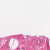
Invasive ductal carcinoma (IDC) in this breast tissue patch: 0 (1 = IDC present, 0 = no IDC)